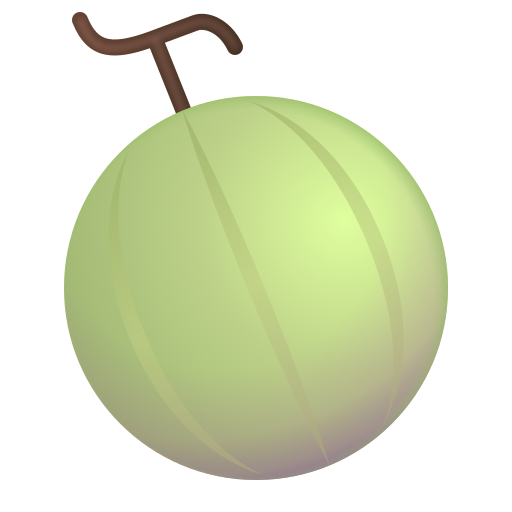
melon color